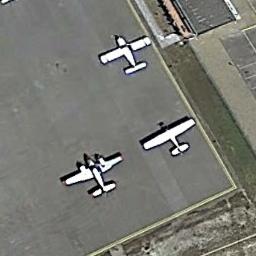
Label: airplane